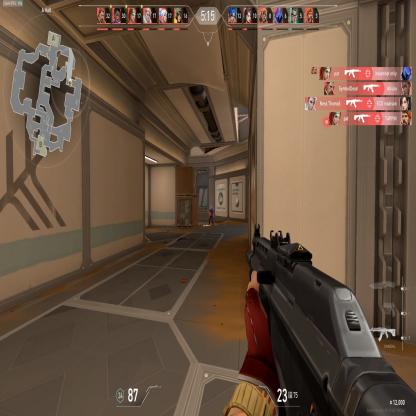
Label: enemy